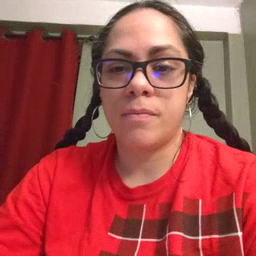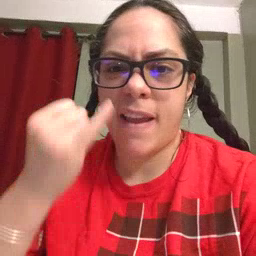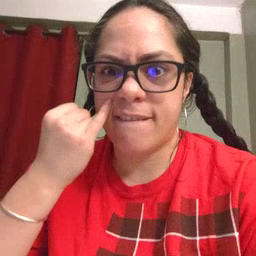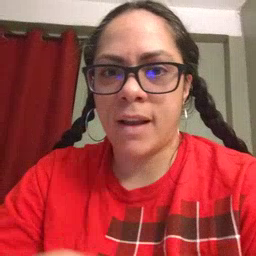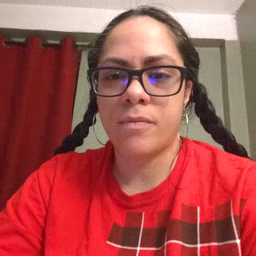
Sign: if